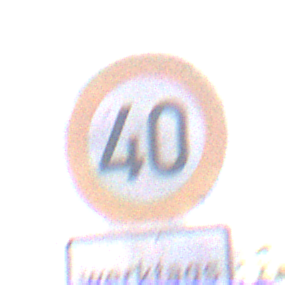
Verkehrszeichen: Geschwindigkeit40
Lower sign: ZeitangabenMitBeschraenkungAufWochentage1
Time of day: MorningAfternoon
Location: Outdoor (Special)
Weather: PartlyCloudy
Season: NotSpecified
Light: Natural